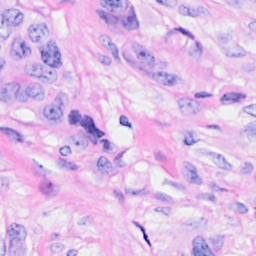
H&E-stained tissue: Breast